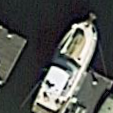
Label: Civil_yacht